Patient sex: M
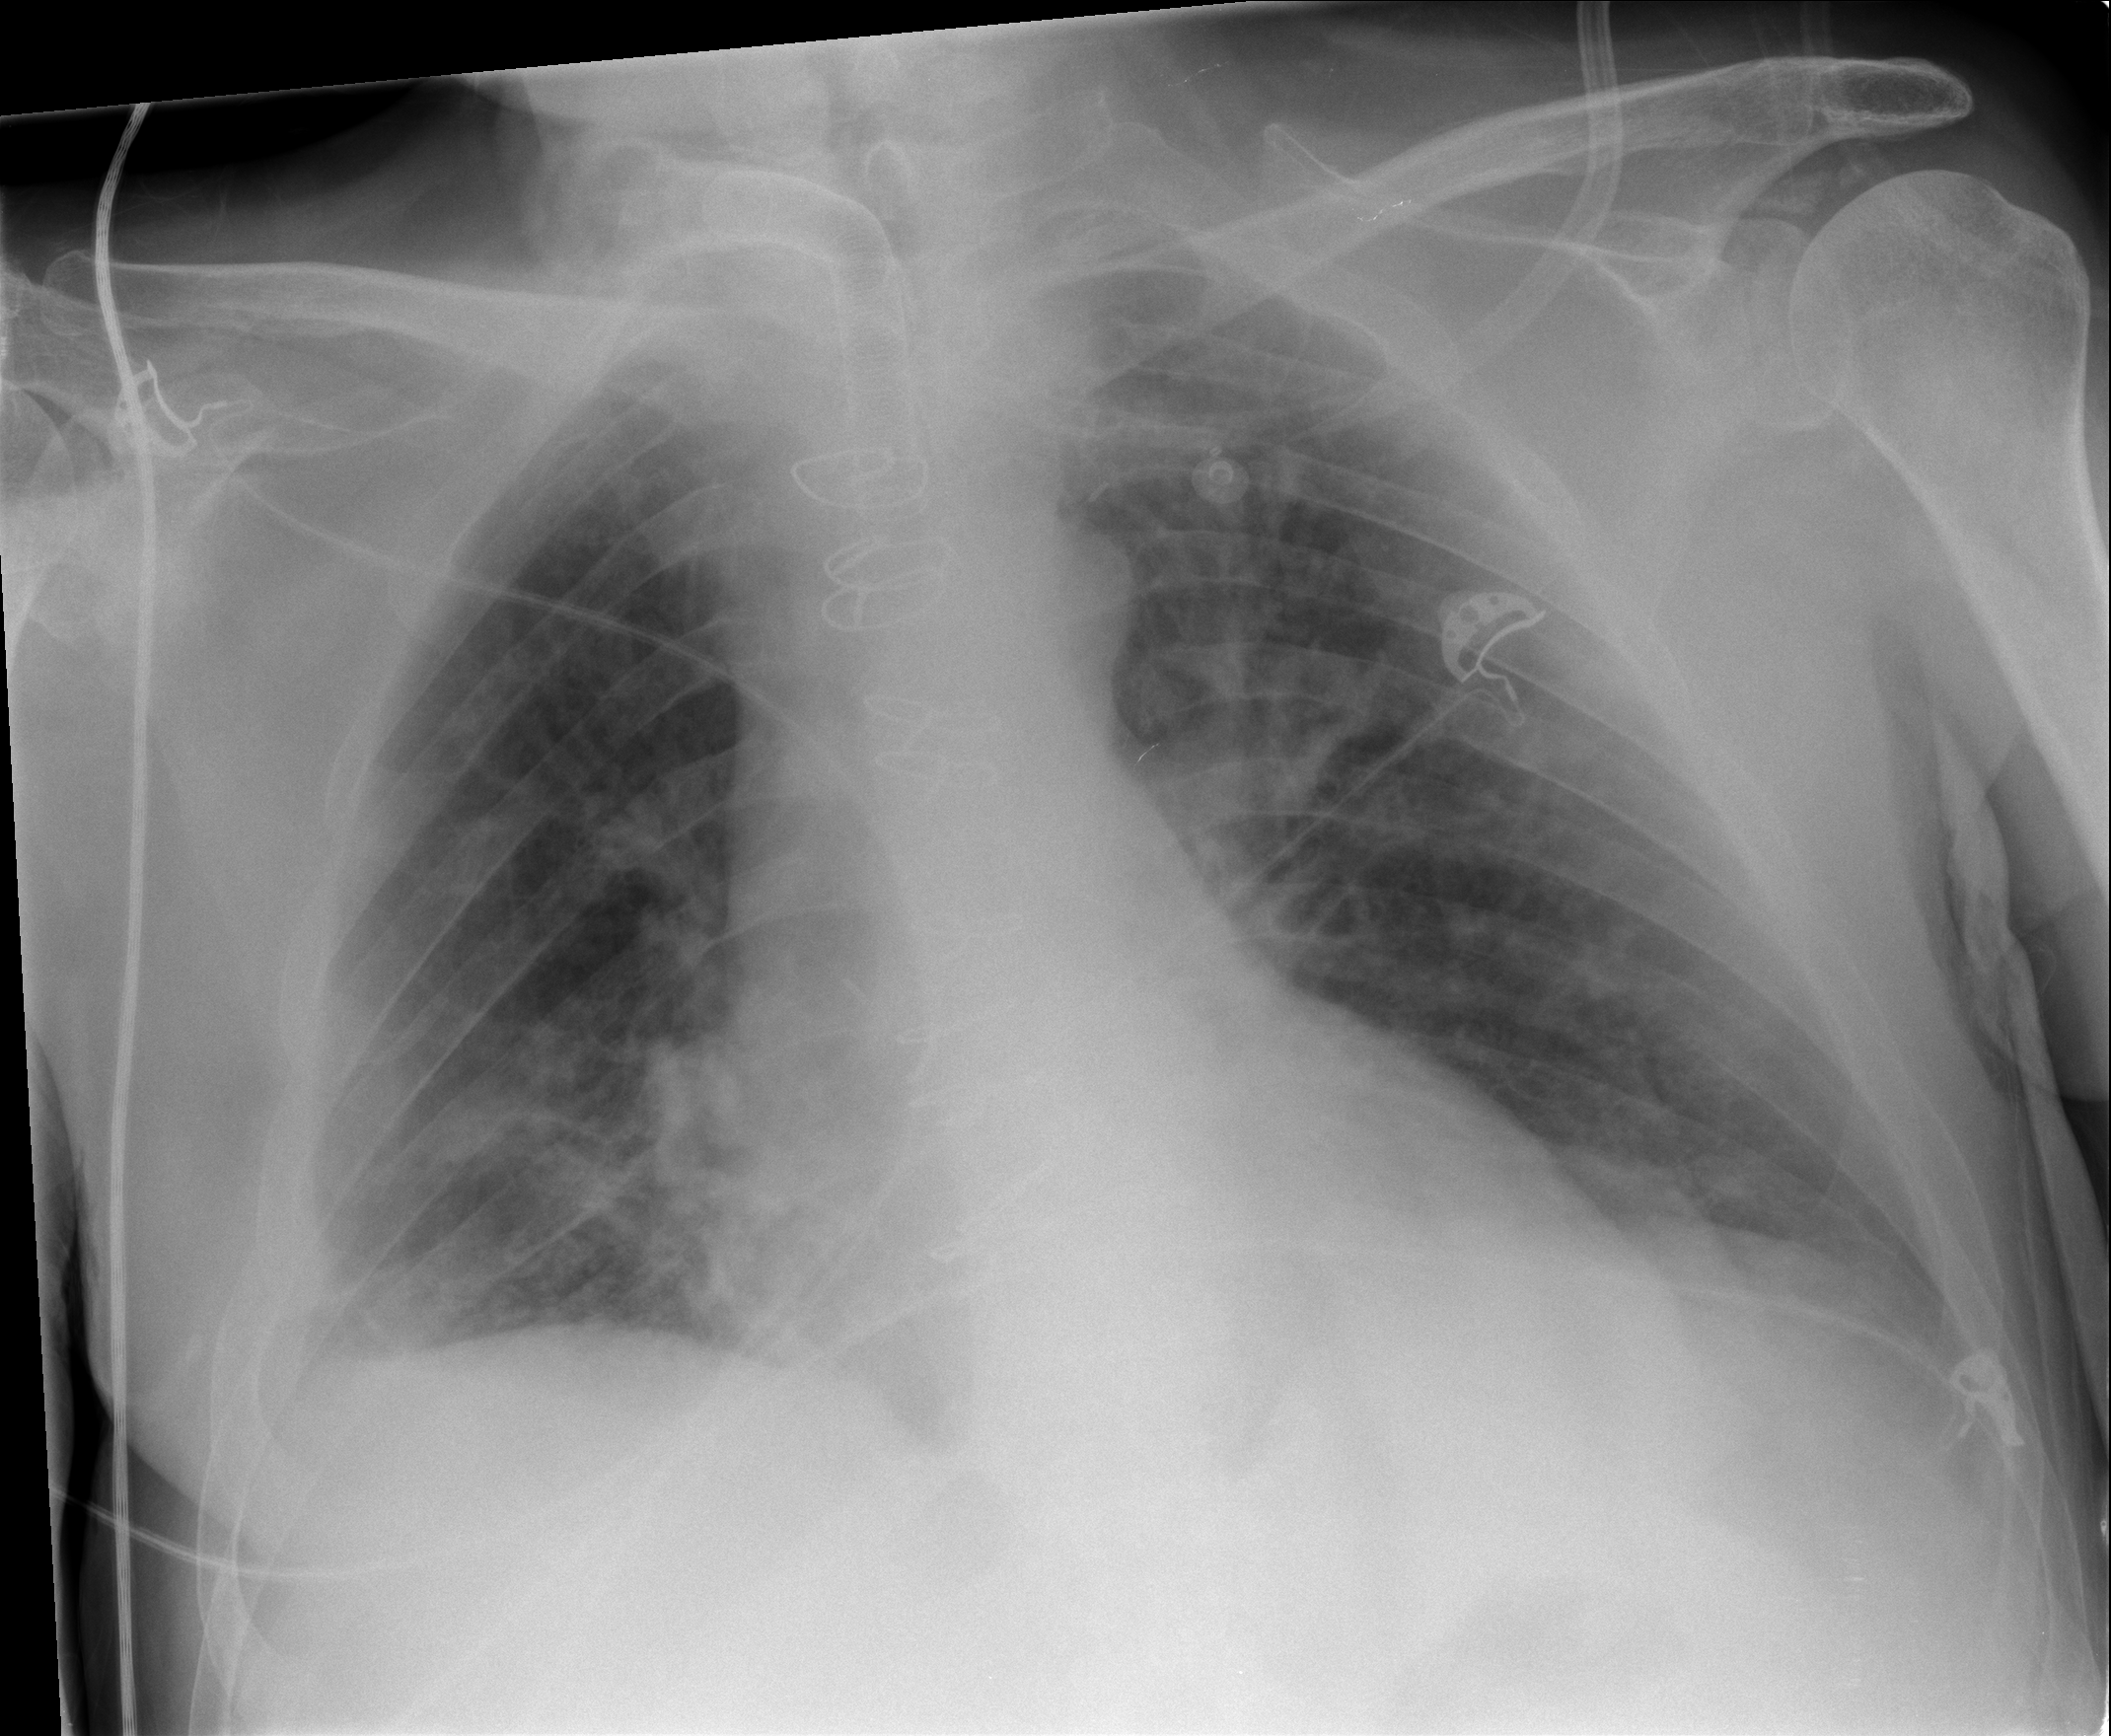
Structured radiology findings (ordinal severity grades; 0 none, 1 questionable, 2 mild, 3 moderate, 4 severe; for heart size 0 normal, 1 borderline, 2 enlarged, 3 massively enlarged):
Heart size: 2
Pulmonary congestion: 0
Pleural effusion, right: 2
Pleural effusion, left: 2
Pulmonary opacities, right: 2
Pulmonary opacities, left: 2
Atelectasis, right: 2
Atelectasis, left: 2